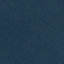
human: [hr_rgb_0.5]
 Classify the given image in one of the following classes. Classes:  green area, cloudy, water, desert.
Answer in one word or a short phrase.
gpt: green area